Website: bh-photo
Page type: cross-sells
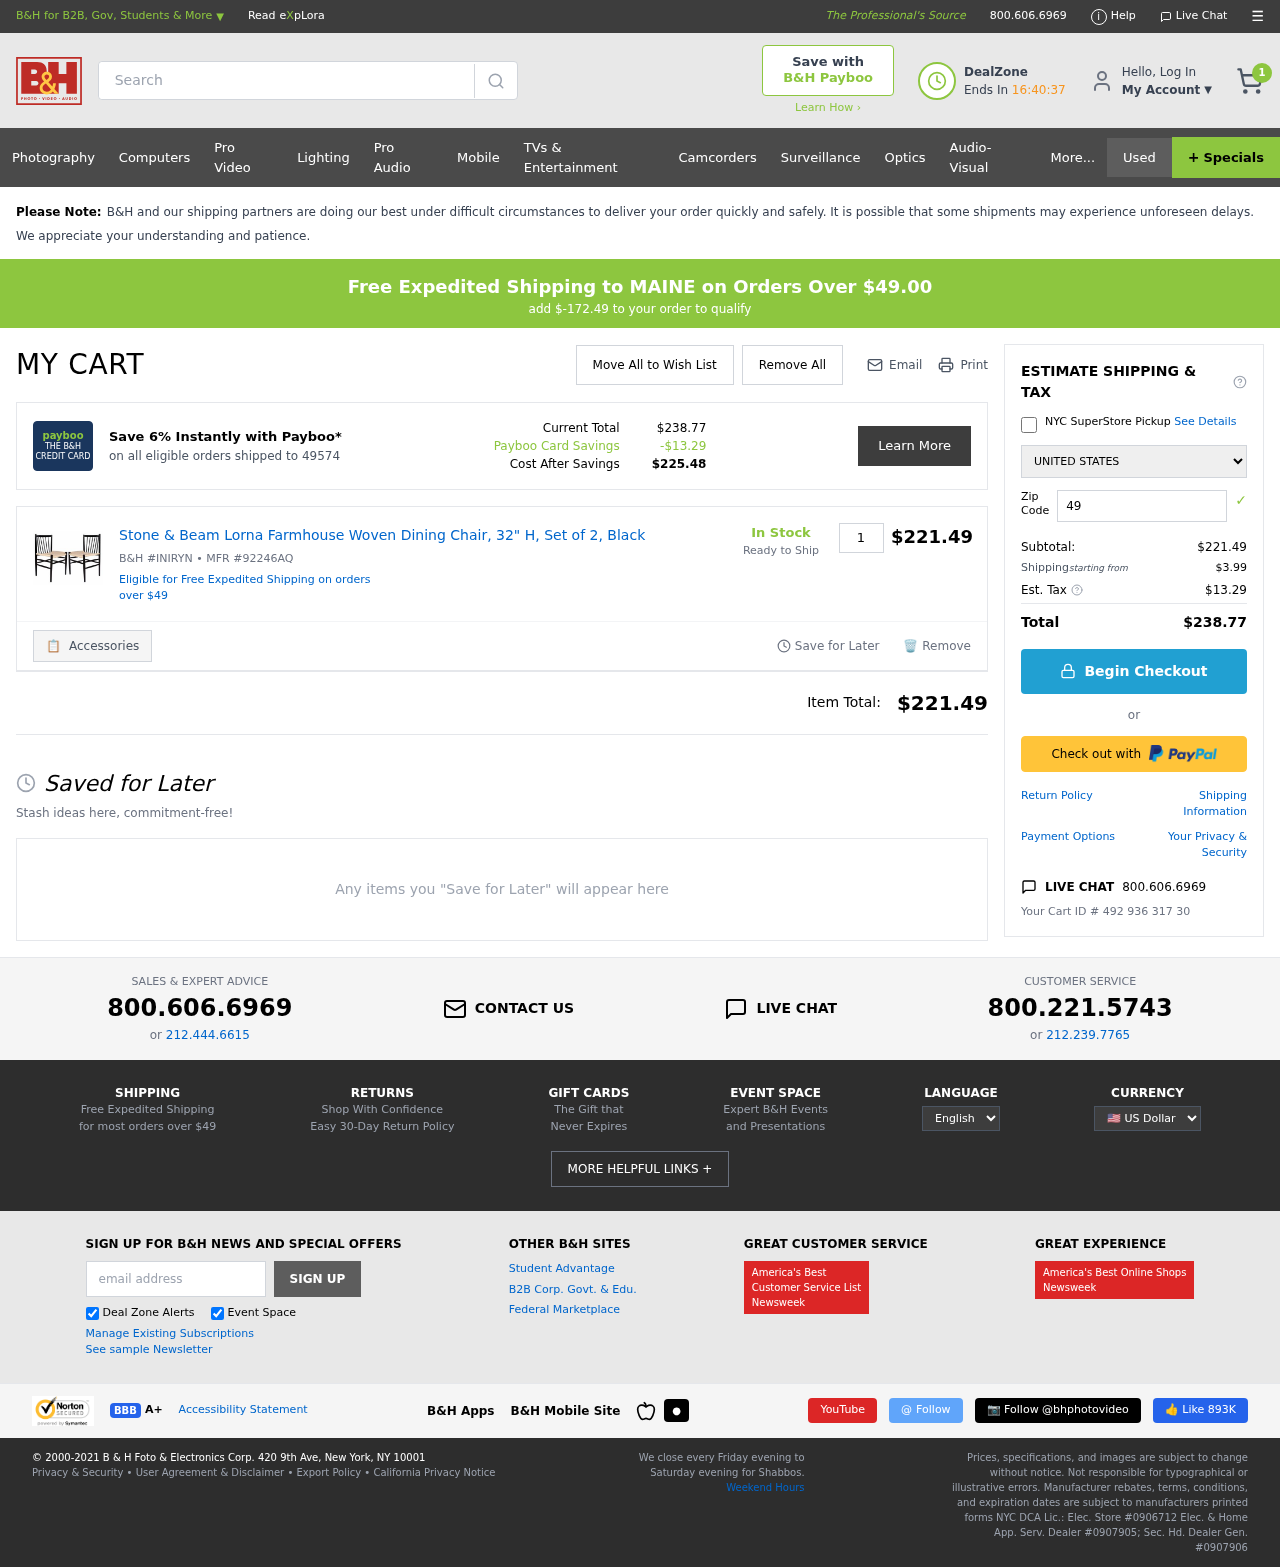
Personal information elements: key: PII_COUNTRY
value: United States
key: PII_POSTCODE
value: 49574
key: PII_STATE
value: MAINE
Product elements: key: PRODUCT1_NAME
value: Stone & Beam Lorna Farmhouse Woven Dining Chair, 32" H, Set of 2, Black
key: PRODUCT1_PRICE
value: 221.49
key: PRODUCT1_QUANTITY
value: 1
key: PRODUCT1_SKU
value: B&H #INIRYN
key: PRODUCT1_MFR
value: MFR #92246AQ
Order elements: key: ORDER_NUM_ITEMS
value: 1
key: SHIPPING_THRESHOLD_REMAINING
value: $-172.49
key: ORDER_TOTAL
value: $238.77
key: ORDER_SUBTOTAL
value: $221.49
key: ORDER_SHIPPING_COST
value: $3.99
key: ORDER_TAX
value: $13.29
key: ORDER_ID
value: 492 936 317 30
Search elements: key: HEADER_SEARCH
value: Search
Other elements: key: PAYBOO_SAVINGS
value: -$13.29
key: COST_AFTER_SAVINGS
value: $225.48